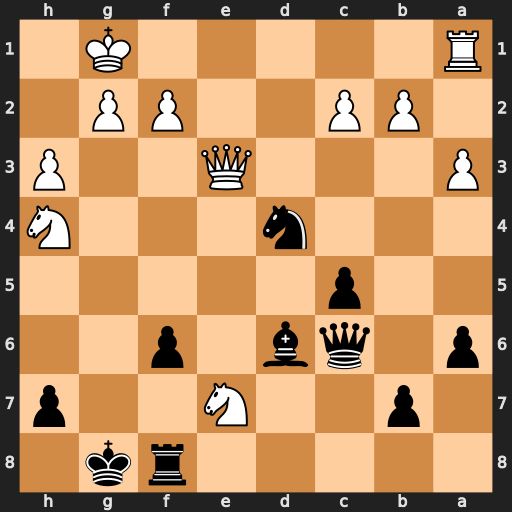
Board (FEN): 5rk1/1p2N2p/p1qb1p2/2p5/3n3N/P3Q2P/1PP2PP1/R5K1
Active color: b
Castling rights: -
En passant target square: -
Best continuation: Bxe7 c3 Ne6 Re1 f5